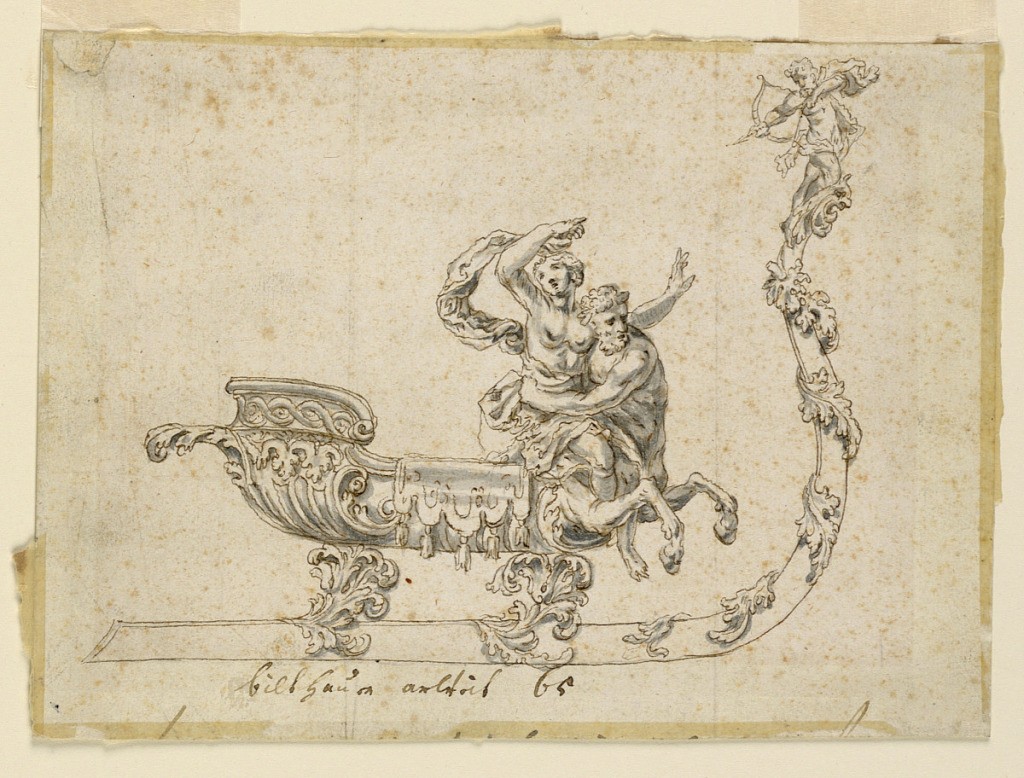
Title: Design for a Salt Cellar in the Shape of a Sleigh
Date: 1675-1690
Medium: Pen and brown ink, brush and grey wash on paper
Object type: Drawing
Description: The forward part of the body of the vessel represents a centaur abducting a maiden, and behind, the body is in the form of a boat, over whose side hangs a lambrequin. The single runner shown, encircled by leaves, terminates in the figure of a bearded man with bow and arrow aimed at the centaur.